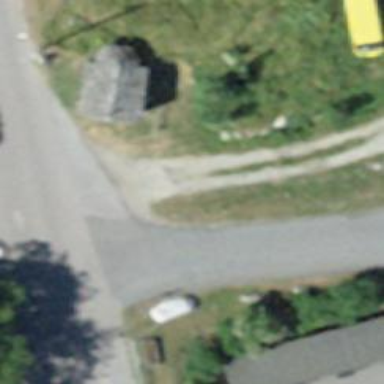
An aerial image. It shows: Bus stop with platform for public transport.